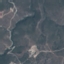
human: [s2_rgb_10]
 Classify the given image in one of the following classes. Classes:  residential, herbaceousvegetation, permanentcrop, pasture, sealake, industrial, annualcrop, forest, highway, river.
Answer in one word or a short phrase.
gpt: HerbaceousVegetation